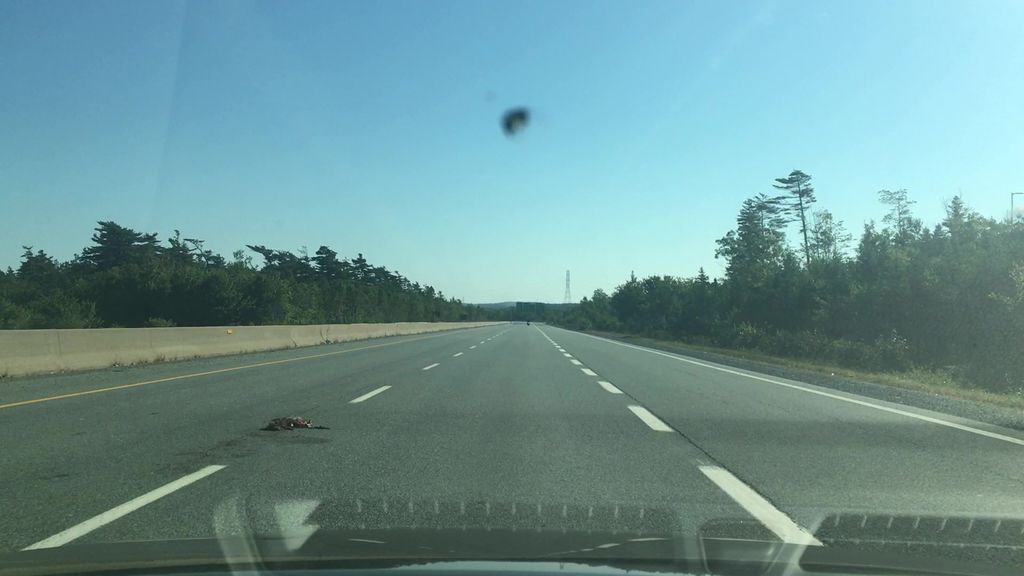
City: halifax